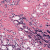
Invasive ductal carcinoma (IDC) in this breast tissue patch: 0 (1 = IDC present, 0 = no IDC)